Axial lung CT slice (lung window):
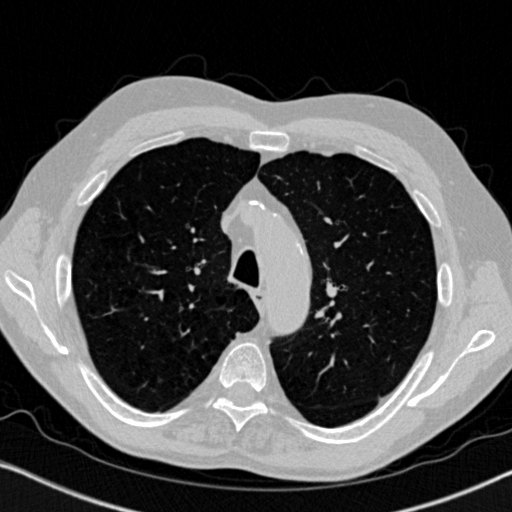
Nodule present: no